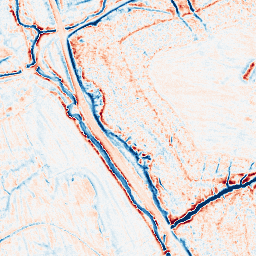
Category: edge_preserving
Decomposition family: anisotropic_diffusion
Decomposition parameters: iterations: 50
kappa: 100
gamma: 0.05
Upsampling method: lanczos
Upsampling parameters: scale: 2
Upsampling scale: 2